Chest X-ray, PA view. Patient: 66 years old, sex F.
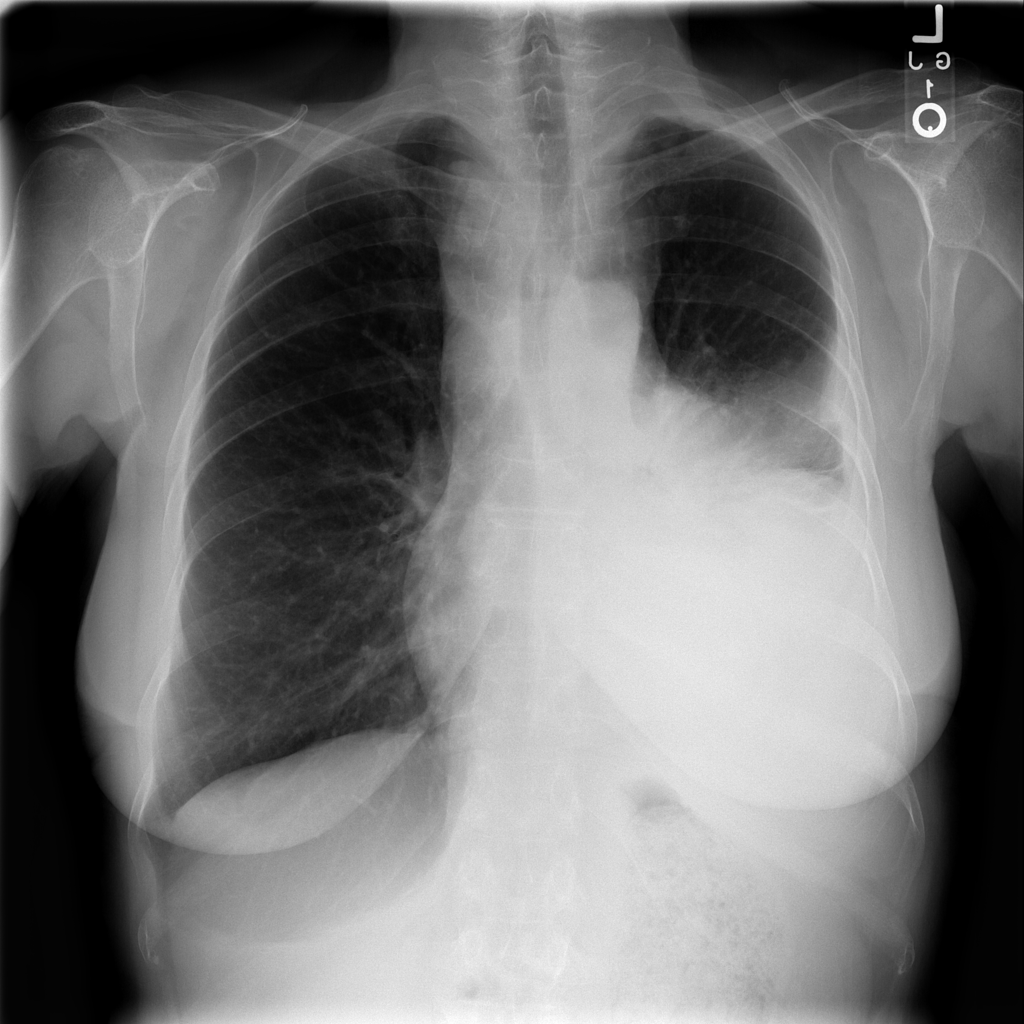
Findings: Effusion, Mass, Nodule